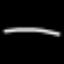
Label: line